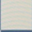
Piece: xx